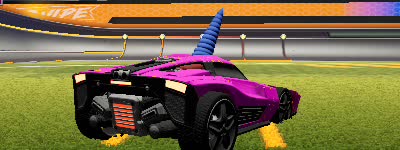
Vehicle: breakout